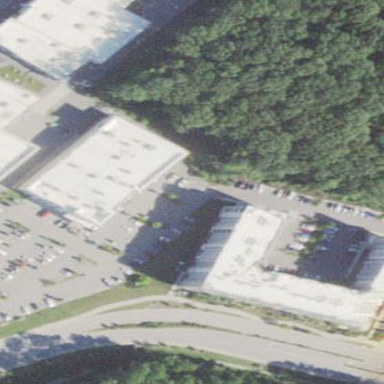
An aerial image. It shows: Building used as fitness center.